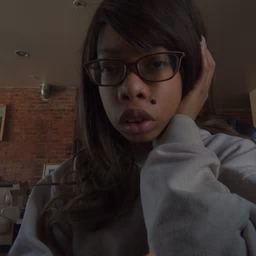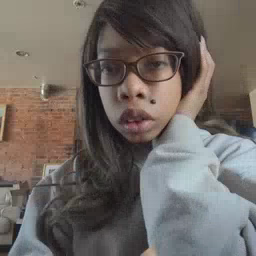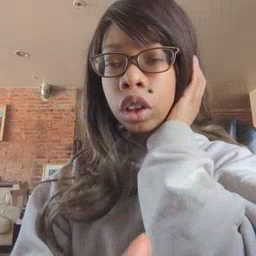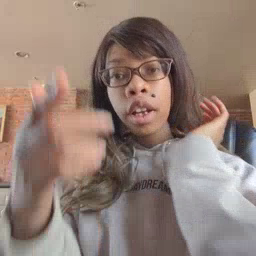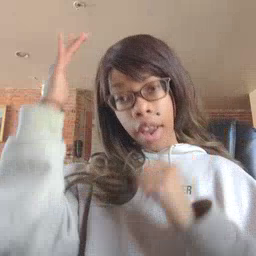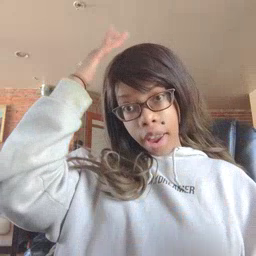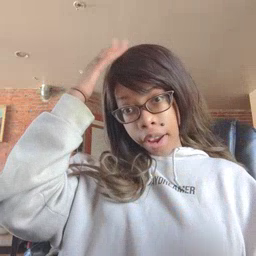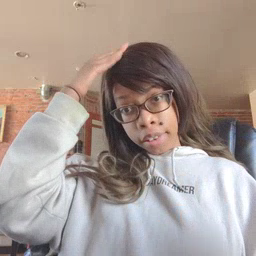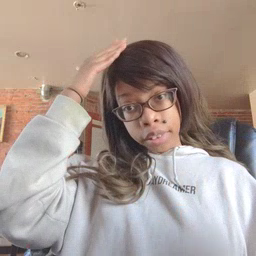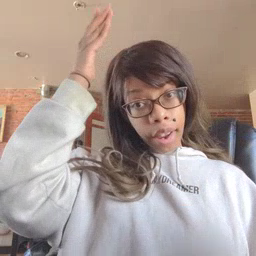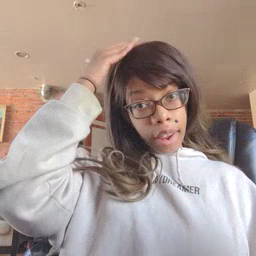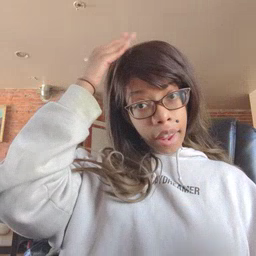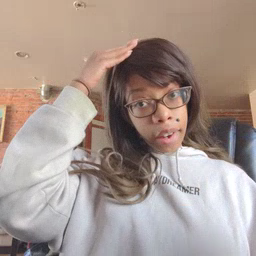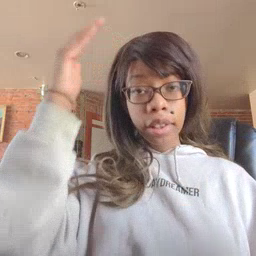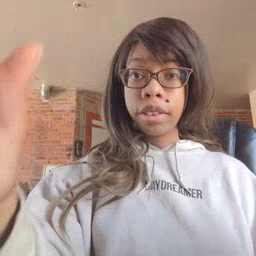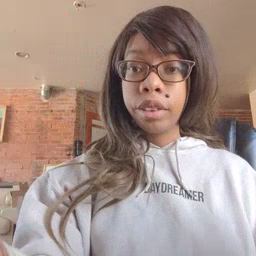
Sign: hat